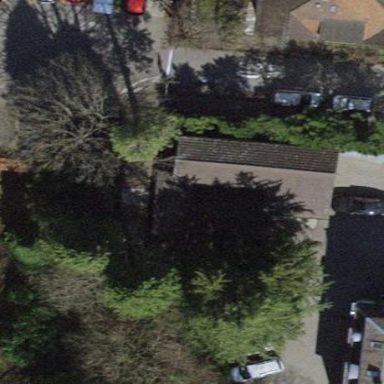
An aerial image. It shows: Shed.